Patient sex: M
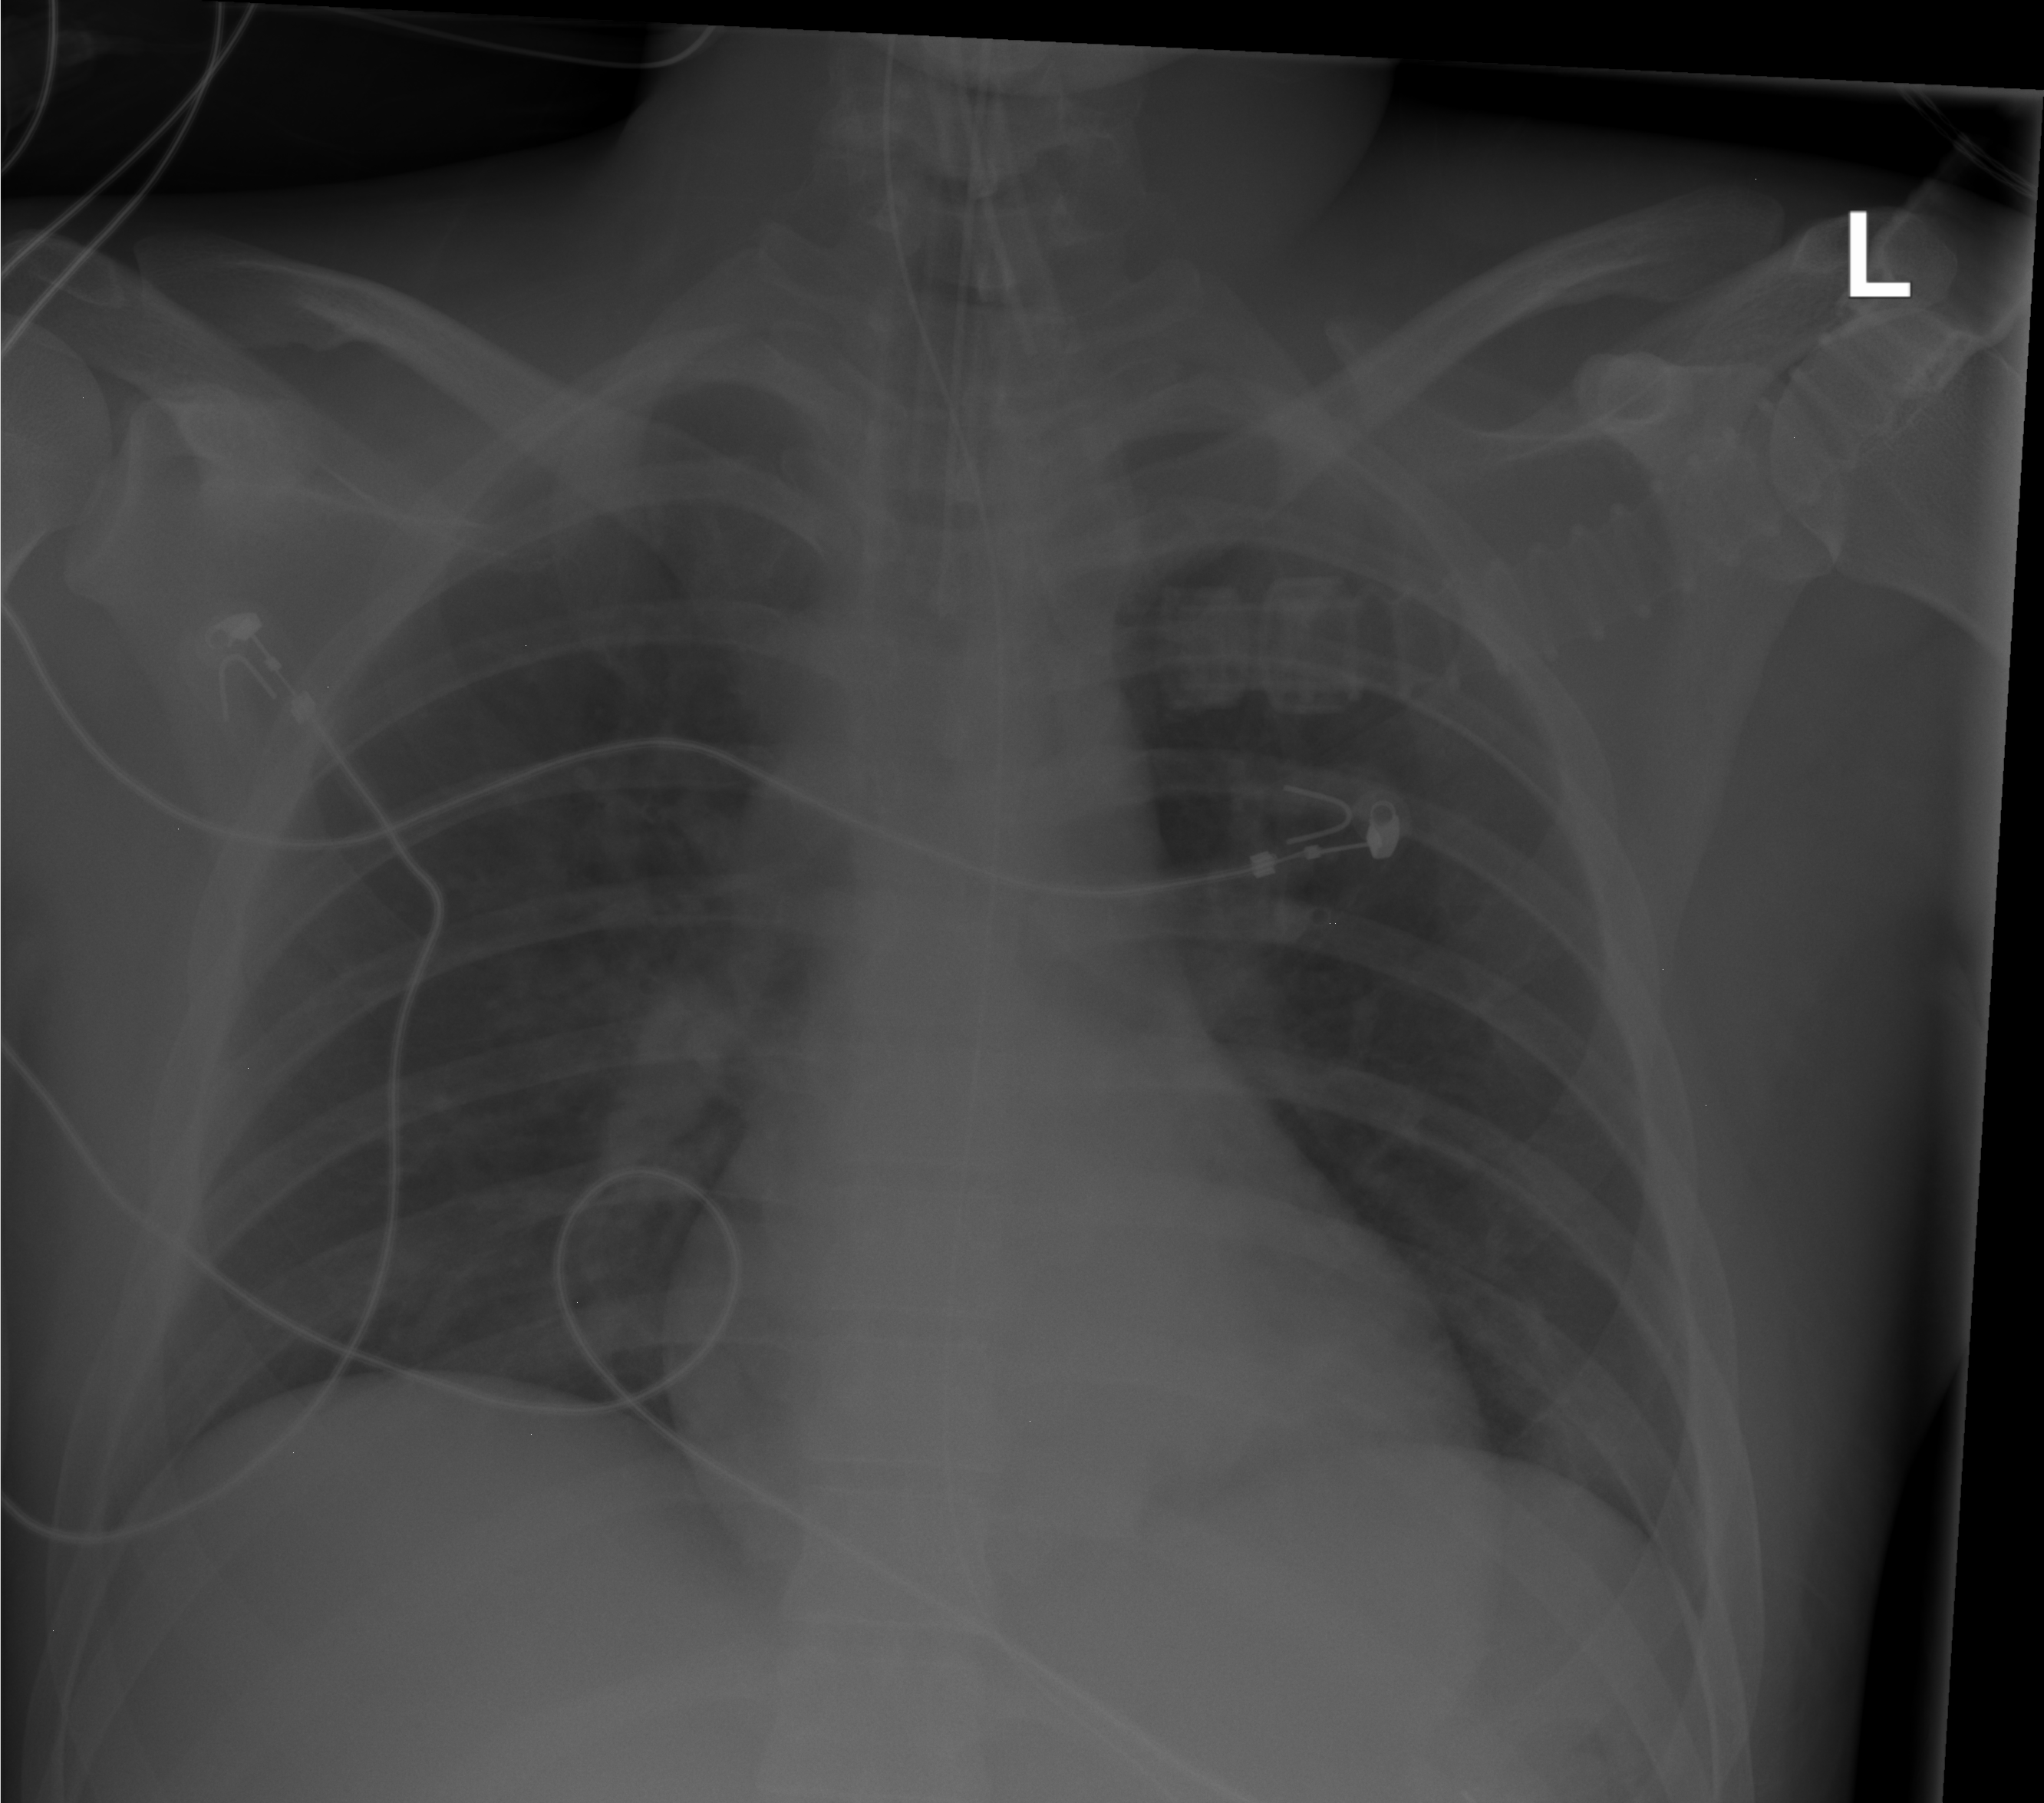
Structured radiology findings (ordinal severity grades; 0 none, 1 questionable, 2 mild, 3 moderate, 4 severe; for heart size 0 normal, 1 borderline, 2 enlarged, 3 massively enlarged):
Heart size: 0
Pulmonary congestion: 0
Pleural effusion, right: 0
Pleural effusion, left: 0
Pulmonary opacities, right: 1
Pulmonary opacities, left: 0
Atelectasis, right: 0
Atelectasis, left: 0